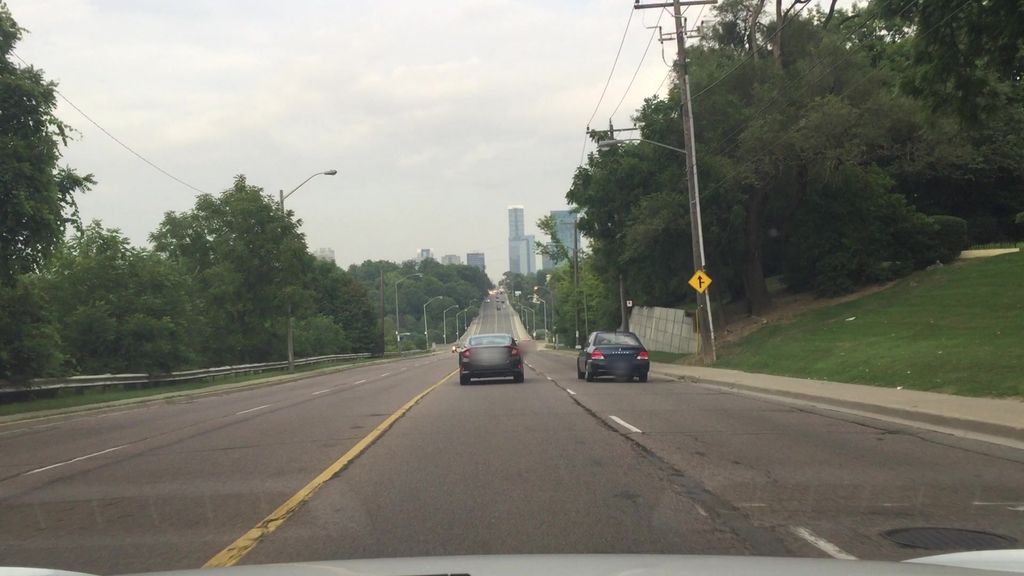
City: toronto